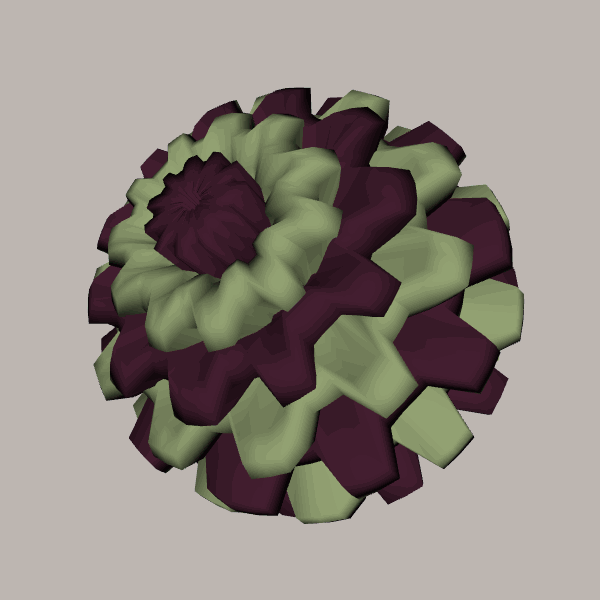
Background: light